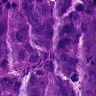
Metastatic tissue present: yes